Question: I know there already are some answers posted about this topic, but it's not very clear to me how to measure the distance between a camera and an object.
I managed to track a red ball with color detection using OpenCV.
Now I'm trying to point a laser in the middle of the red ball. The laser should always follow the red ball when it moves. I'm using a small servo motor to turn the laser.

I'm thinking if I can measure the distance between the object and the camera, I will be able to calculate the angle the servo needs to turn...
I tried to follow <URL>.
What I did:
I calibrated my Pi Camera V2
f_x : 463.64
f_y : 463.64
c_x : 319,50
c_y : 239.5
Native resolution = 3280 x 2464 (I think? I'm not sure how to find this...)
Focal length = 3.00mm (I think? I'm not sure how to find this...)
Then I should be able to measure my object size in pixels? I'm don't know how...
Could someone help me with this?
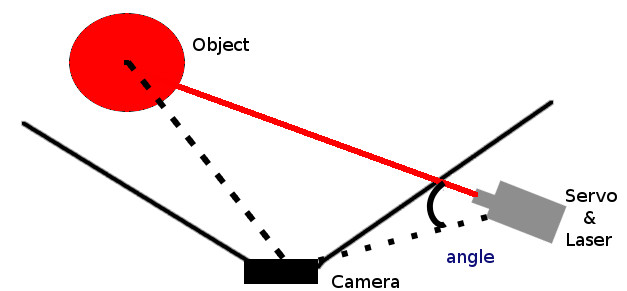
Answer: I managed to get the distance, but it's not really exact.
What I did:
- - - <URL>-
>
- -
: <URL>
'''
<table border="1" style="text-align: center">
<thead>
<tr>
<th>Real Distance (mm)</th>
<th>Calculated Distance (mm)</th>
</tr>
</thead>
<tbody>
<tr>
<td>100</td>
<td>83</td>
</tr>
<tr>
<td>200</td>
<td>174</td>
</tr>
<tr>
<td>300</td>
<td>275</td>
</tr>
<tr>
<td>400</td>
<td>384</td>
</tr>
<tbody>
</table>
'''
For now, I just add 20 mm to the result. If anyone can help me getting a more exact measurement, I would be very grateful :-).